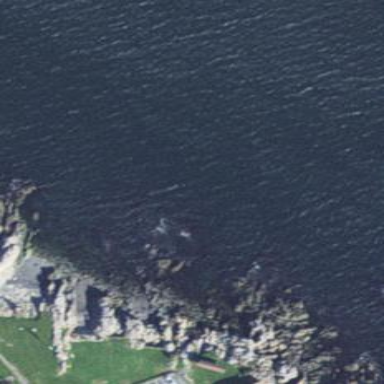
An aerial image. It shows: Rocky area with bare rocks influenced by tides.